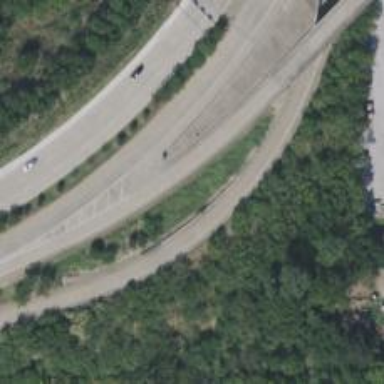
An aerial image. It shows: Secondary link road.